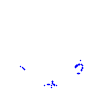
Particle: kaon